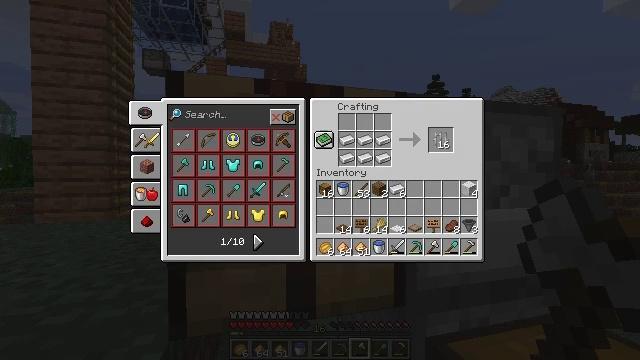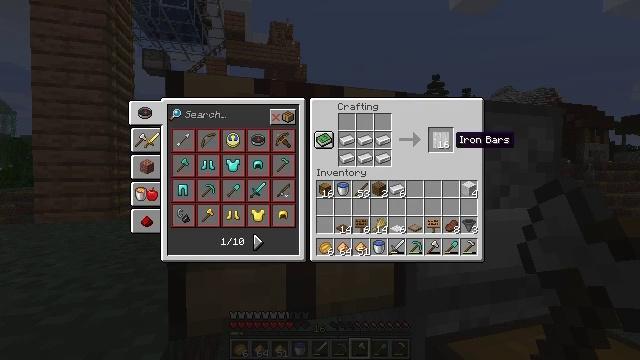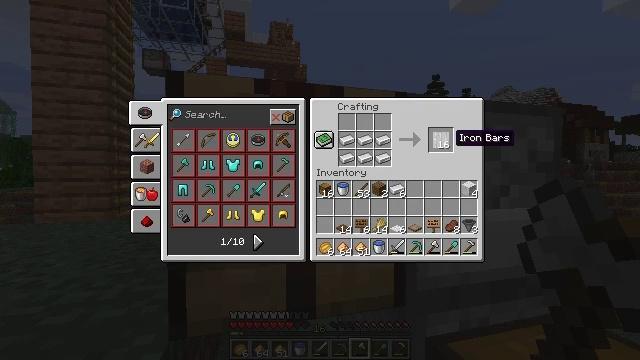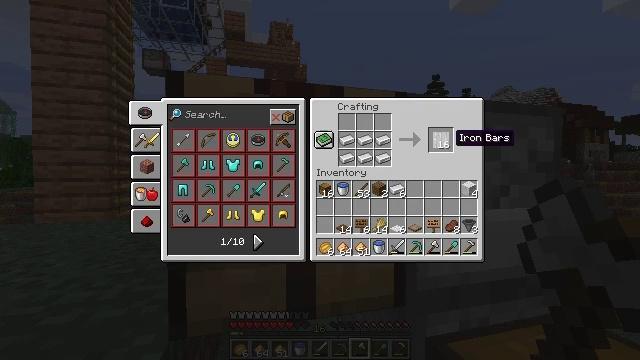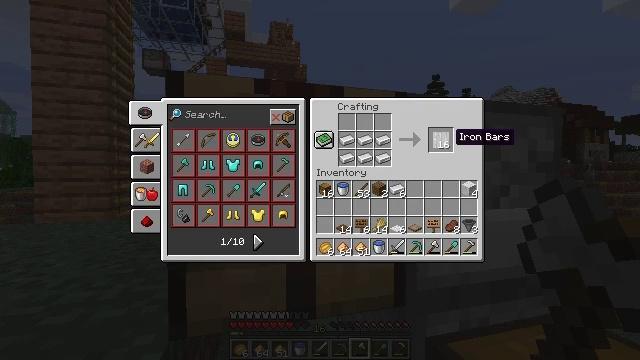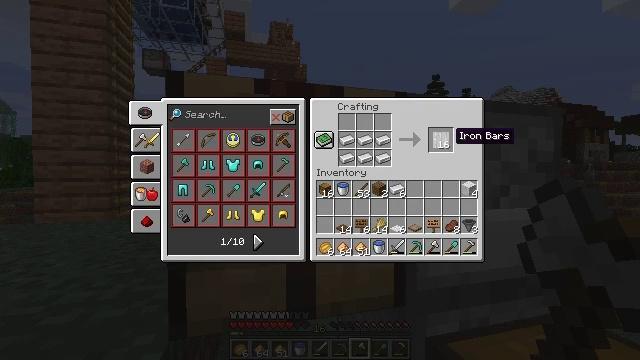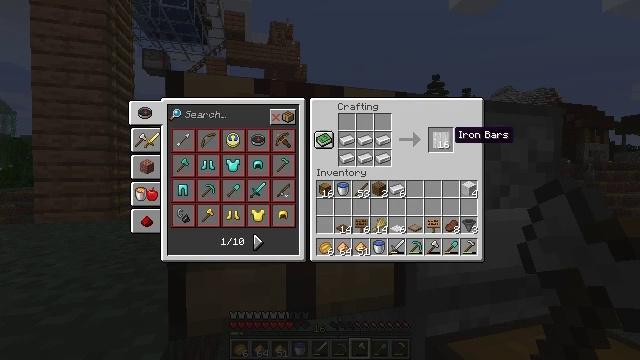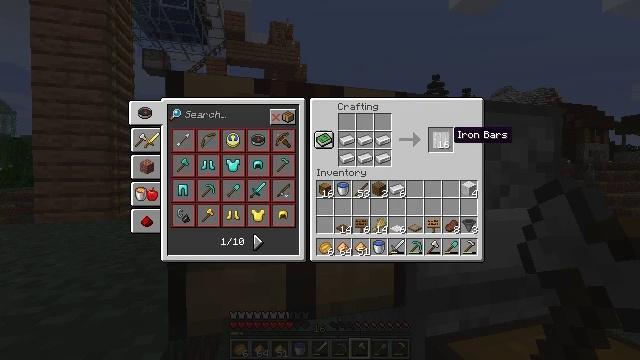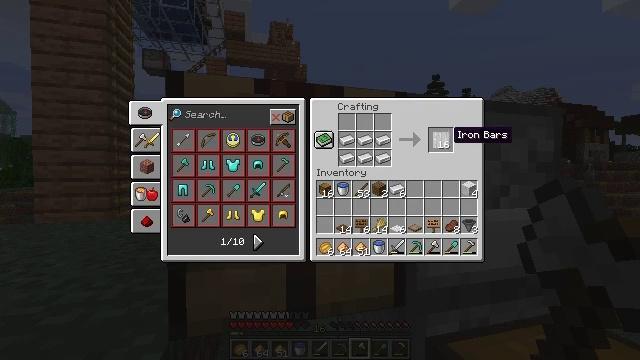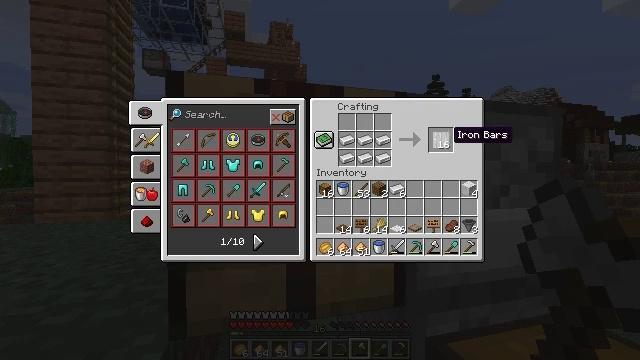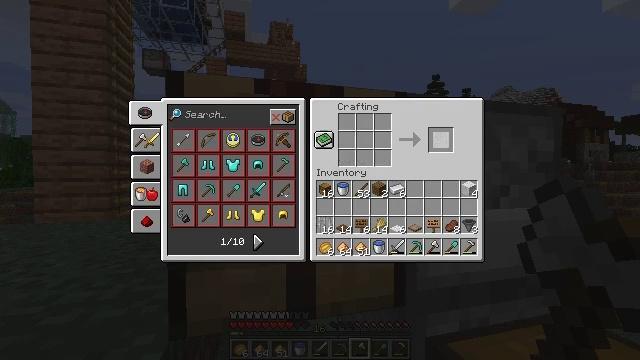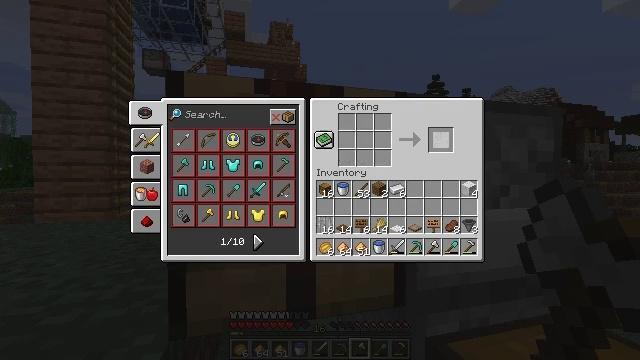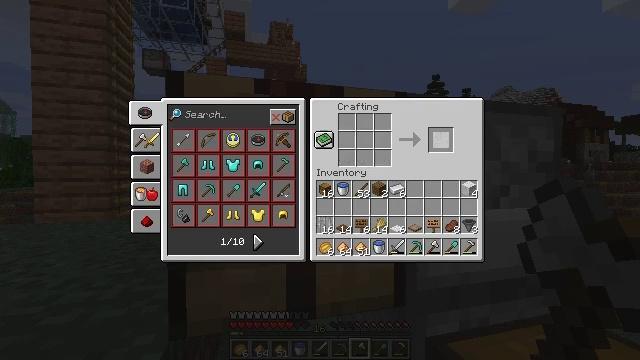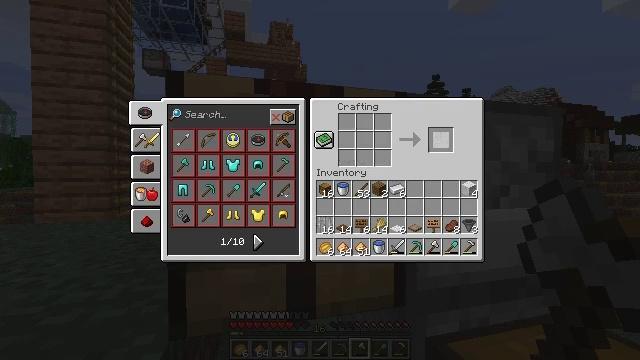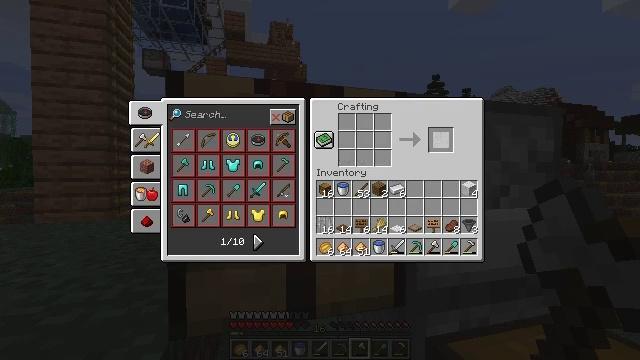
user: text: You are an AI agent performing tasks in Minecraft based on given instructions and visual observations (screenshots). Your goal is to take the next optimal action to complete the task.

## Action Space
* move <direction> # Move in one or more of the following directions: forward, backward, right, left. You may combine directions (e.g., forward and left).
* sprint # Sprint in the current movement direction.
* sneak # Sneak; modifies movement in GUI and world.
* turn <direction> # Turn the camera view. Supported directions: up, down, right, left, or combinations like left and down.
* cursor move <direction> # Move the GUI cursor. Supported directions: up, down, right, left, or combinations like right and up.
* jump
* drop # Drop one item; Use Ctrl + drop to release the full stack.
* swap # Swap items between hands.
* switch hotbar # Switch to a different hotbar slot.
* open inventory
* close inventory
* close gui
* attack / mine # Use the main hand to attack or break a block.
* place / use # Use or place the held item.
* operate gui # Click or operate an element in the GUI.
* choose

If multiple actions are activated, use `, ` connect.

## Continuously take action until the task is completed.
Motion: motion action
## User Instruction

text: Craft some iron bars in the crafting table.
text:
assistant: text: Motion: no_op
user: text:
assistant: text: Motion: no_op
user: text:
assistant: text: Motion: no_op
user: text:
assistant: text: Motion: no_op
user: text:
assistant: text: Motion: sneak
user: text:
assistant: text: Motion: sneak
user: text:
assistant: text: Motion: sneak
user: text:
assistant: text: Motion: sneak
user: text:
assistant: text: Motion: sneak
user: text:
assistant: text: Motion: sneak, operate gui
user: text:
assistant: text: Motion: sneak, operate gui
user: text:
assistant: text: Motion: sneak
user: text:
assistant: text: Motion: sneak
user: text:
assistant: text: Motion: sneak
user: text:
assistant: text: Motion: sneak